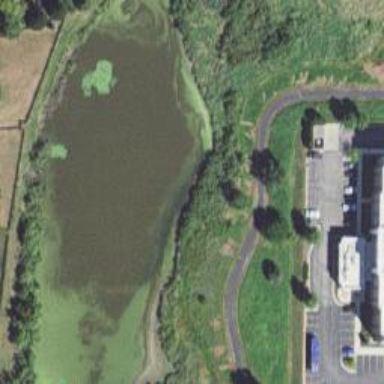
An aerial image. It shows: Pond surrounded by natural water.